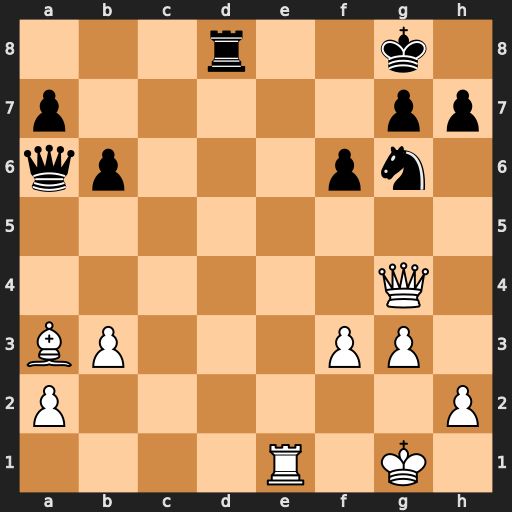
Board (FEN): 3r2k1/p5pp/qp3pn1/8/6Q1/BP3PP1/P6P/4R1K1
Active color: w
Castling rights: -
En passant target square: -
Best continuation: Qe6+ Kh8 Qe8+ Nf8 Qxd8